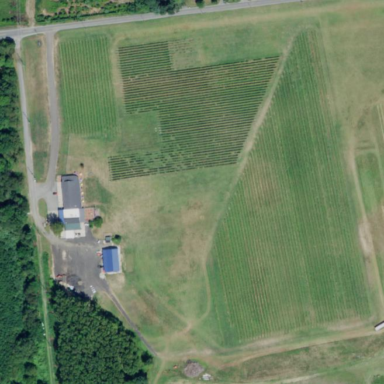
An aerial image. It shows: Vineyard growing grapes.